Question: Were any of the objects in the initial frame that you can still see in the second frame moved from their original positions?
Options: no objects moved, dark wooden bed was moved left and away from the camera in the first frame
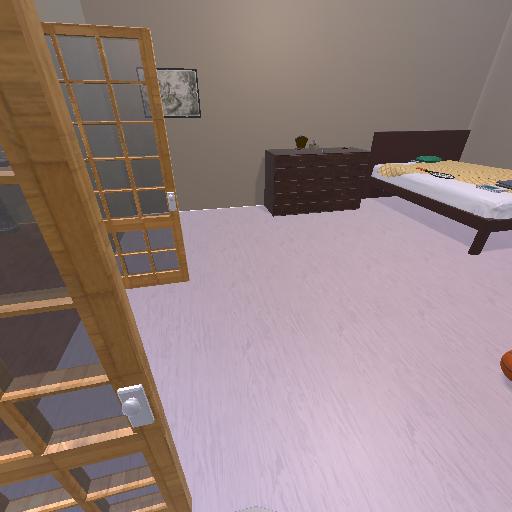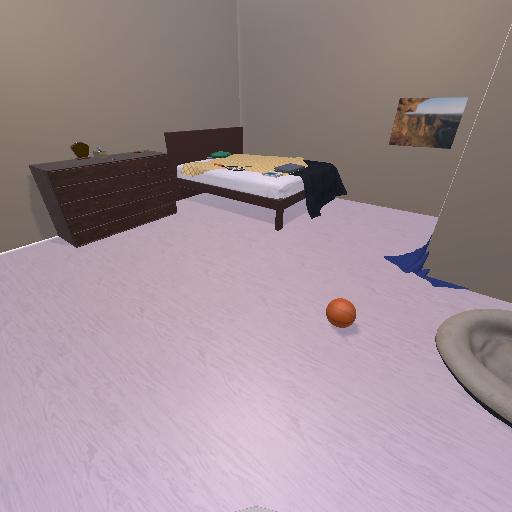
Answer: no objects moved